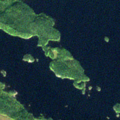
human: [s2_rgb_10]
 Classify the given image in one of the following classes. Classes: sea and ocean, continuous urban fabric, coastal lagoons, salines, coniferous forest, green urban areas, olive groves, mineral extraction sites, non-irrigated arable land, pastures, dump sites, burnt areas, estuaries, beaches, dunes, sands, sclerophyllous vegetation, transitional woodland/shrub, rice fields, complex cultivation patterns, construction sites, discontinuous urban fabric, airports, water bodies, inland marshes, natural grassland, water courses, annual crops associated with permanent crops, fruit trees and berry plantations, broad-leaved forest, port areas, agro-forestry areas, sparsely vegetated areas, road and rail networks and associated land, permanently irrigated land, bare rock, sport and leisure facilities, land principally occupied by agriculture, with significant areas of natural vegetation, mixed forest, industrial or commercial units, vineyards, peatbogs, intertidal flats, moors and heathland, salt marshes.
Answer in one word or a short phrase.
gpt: coniferous forest, mixed forest, water bodies